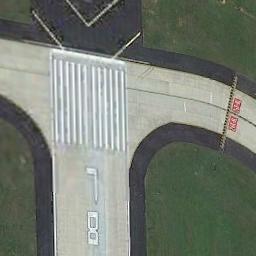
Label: runway